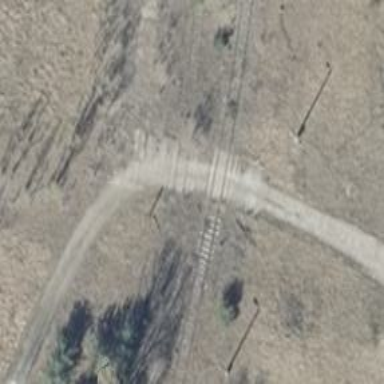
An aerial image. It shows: Level crossing along the railway.